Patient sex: M
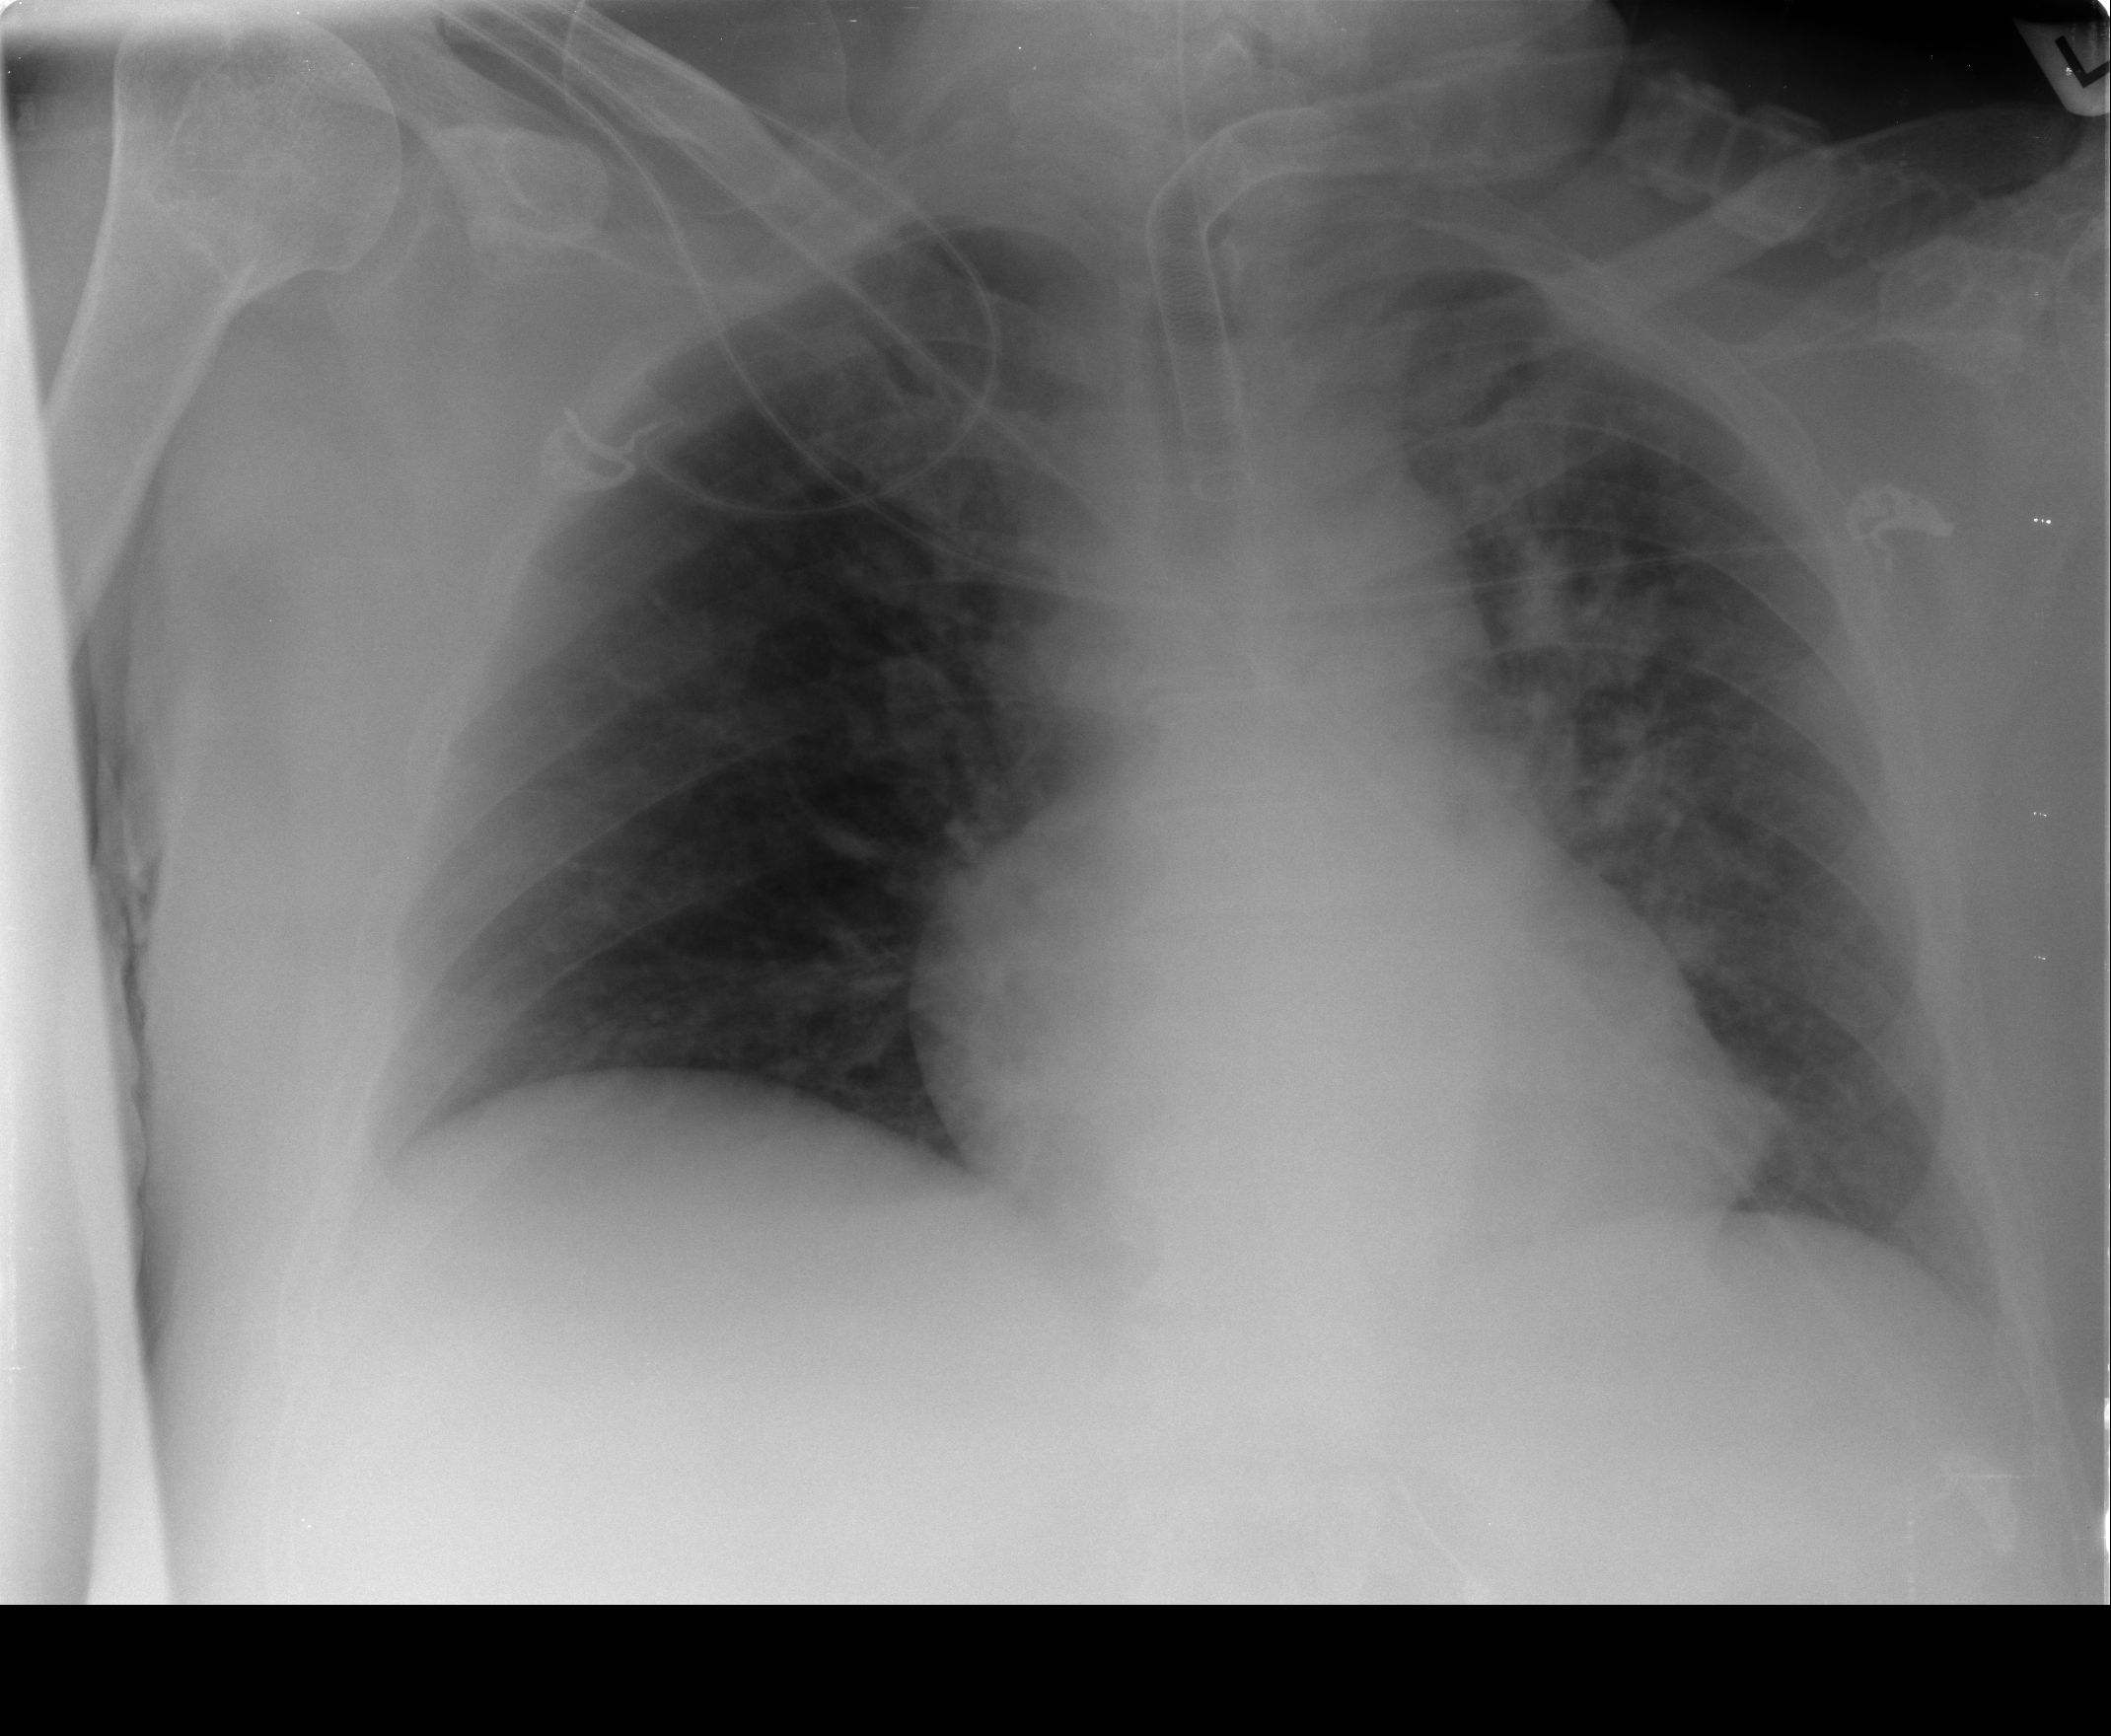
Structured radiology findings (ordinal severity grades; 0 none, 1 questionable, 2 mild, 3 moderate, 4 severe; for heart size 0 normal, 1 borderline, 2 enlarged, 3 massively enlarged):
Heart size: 2
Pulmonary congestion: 3
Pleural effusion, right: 0
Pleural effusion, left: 0
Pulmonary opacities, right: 2
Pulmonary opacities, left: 3
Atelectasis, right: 0
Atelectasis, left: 2